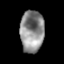
Tissue: prostate
Cell type: T cells
Senescence score: 0.7097
Nuclear area (px): 972
Mean DAPI intensity: 140.336